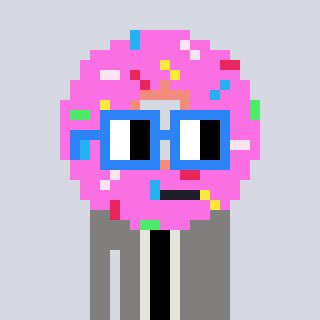
a pixel art character with square blue glasses, a doughnut-shaped head and a bluegrey-colored body on a cool background